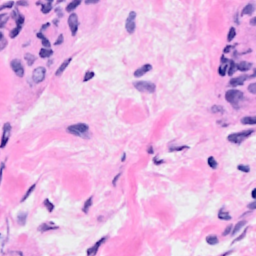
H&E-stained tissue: Breast